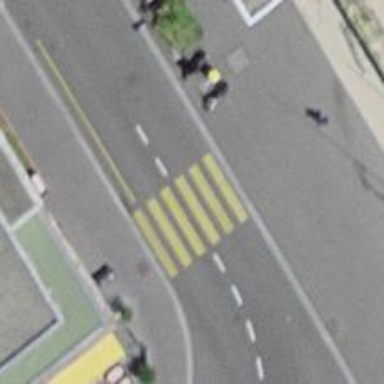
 and busway that is shared with cyclists on the left."